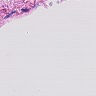
Metastatic tissue present: no